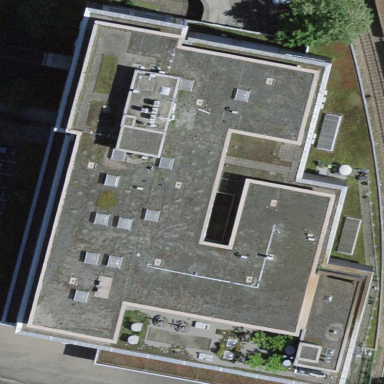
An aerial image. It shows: Office building.